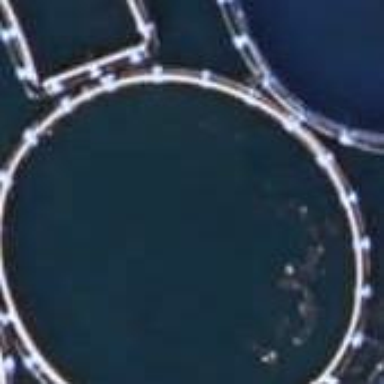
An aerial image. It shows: Image showing man-made mussel raft.